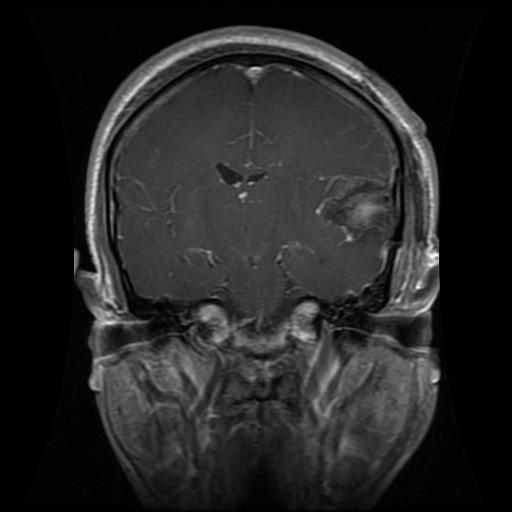
Label: glioma